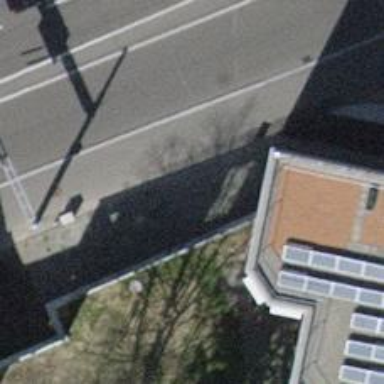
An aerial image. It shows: Bicycle parking facility.